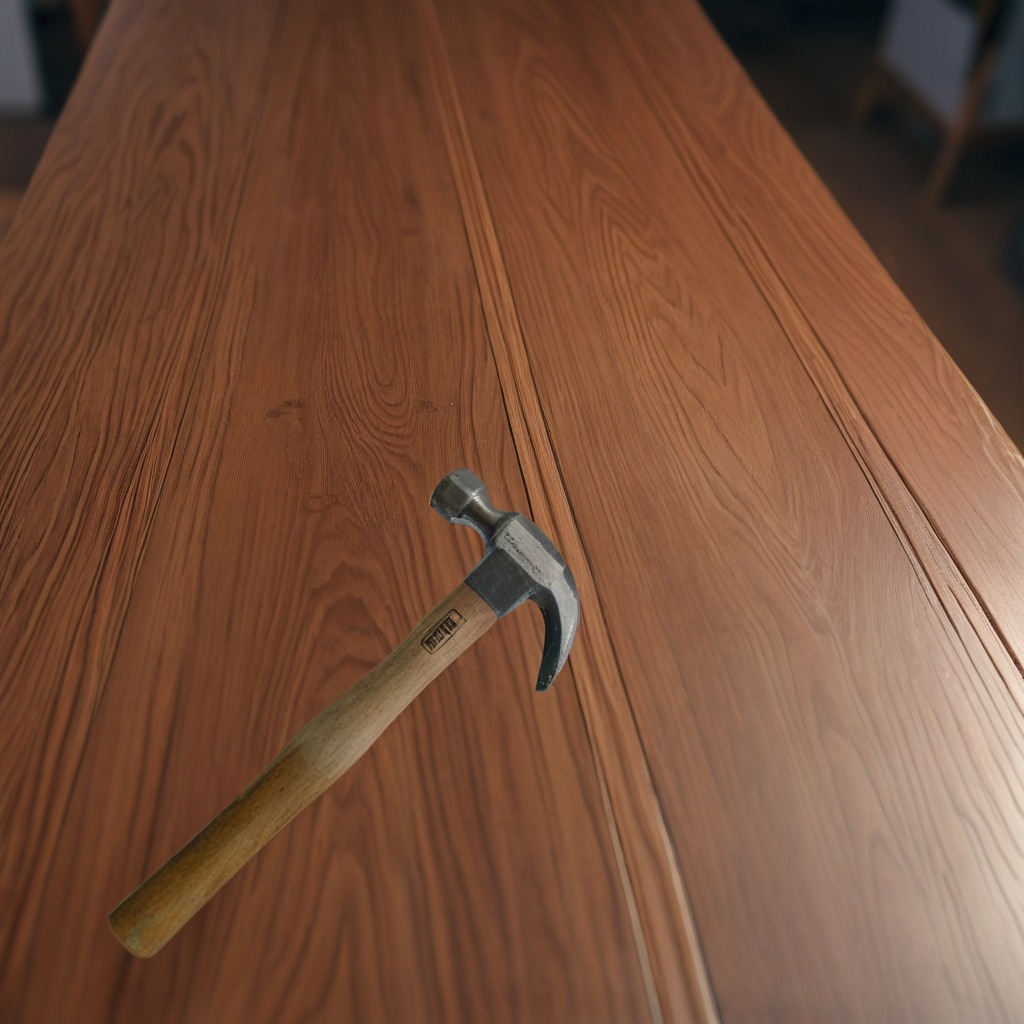
A hammer is lying on the wooden table in a carpentry studio.